Interaction volume radius: 10 \u00c5
Interaction volume height: 15 \u00c5
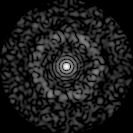
Disorder parameter: 0.8416